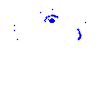
Particle: electron